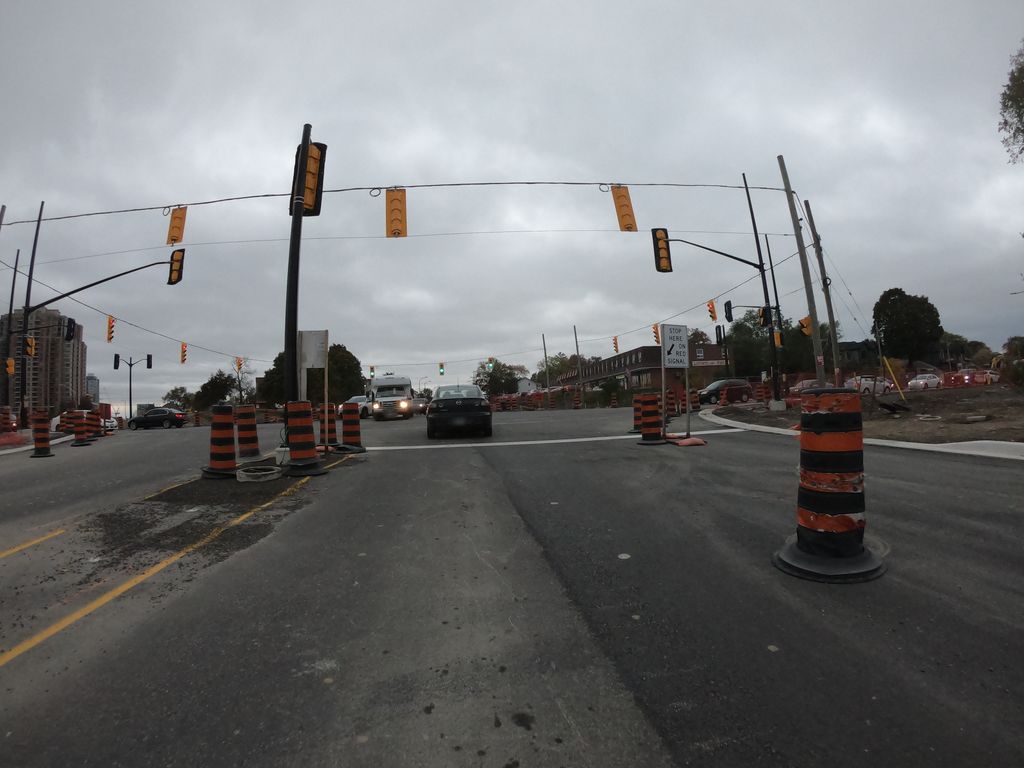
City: toronto